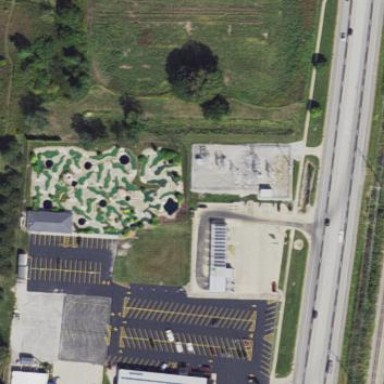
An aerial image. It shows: Miniature golf course.